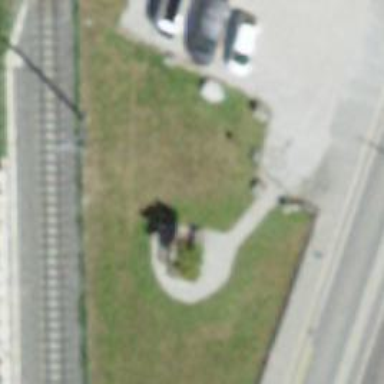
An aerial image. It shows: Bench.